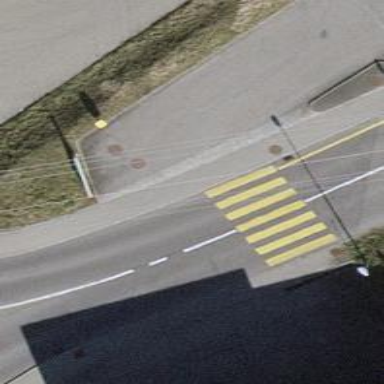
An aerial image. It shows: Kerb serving as barrier.